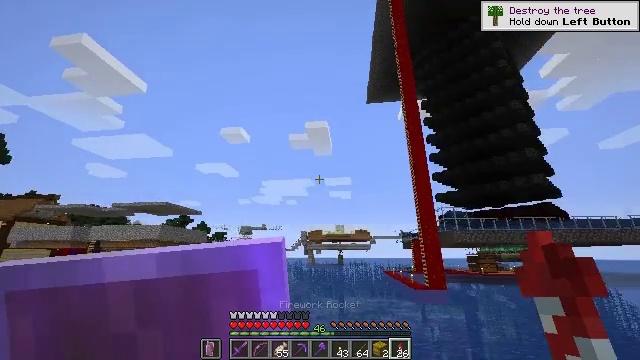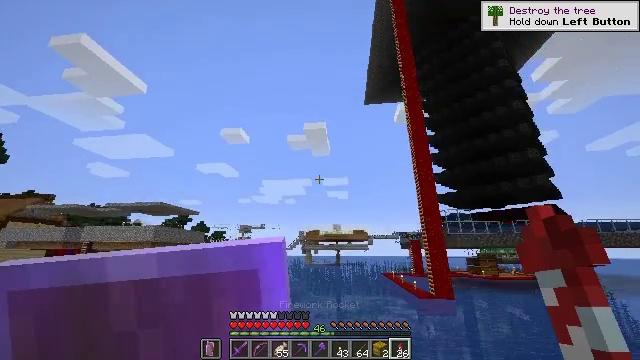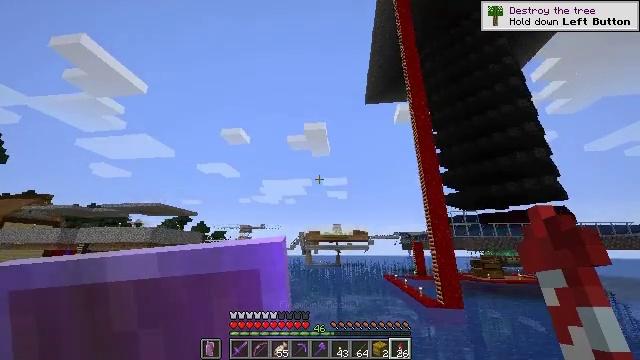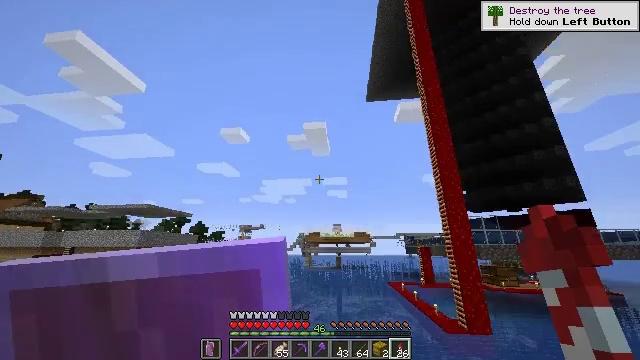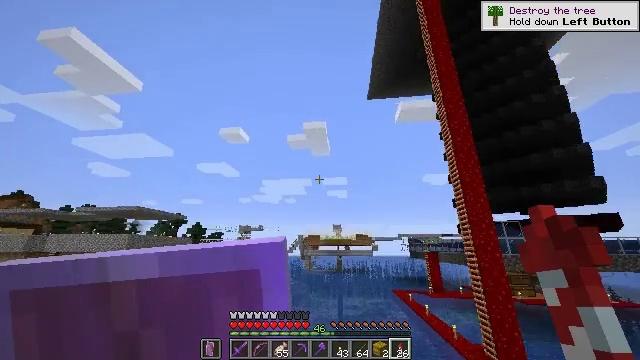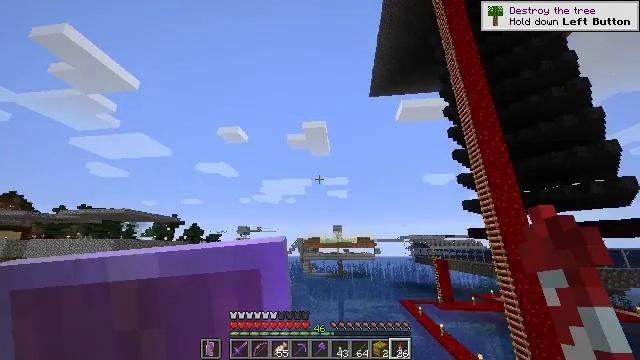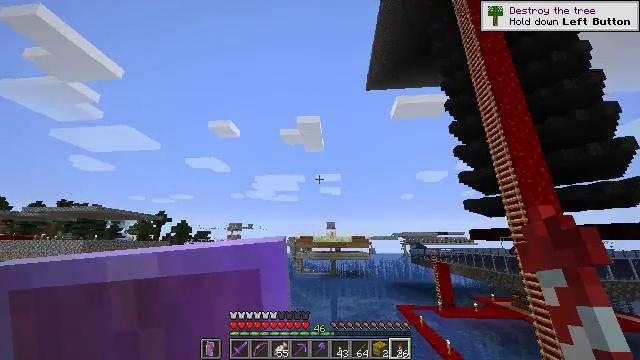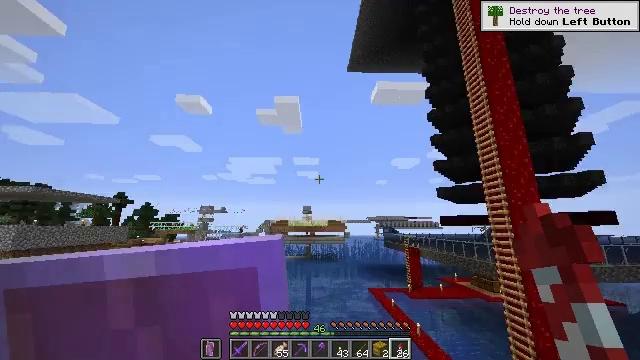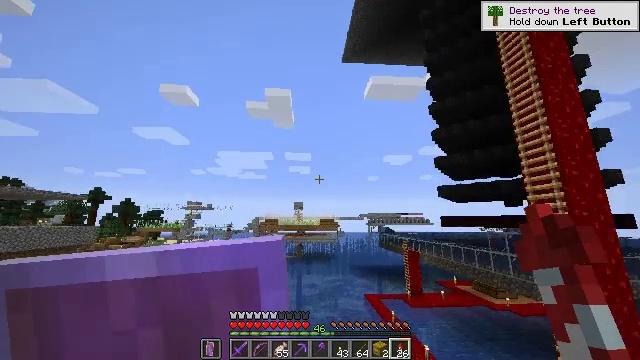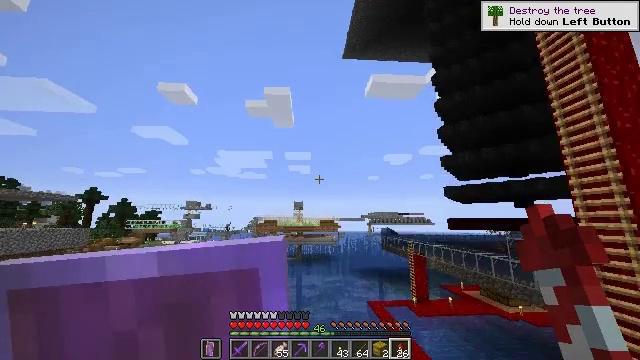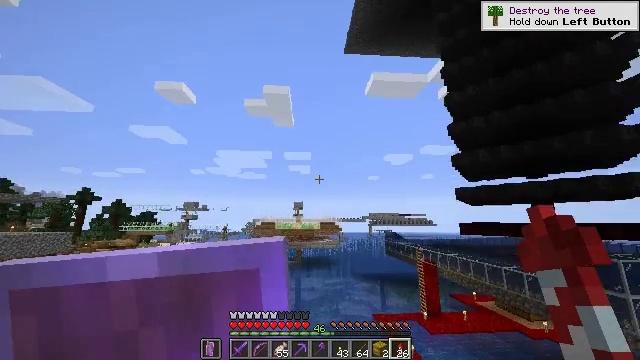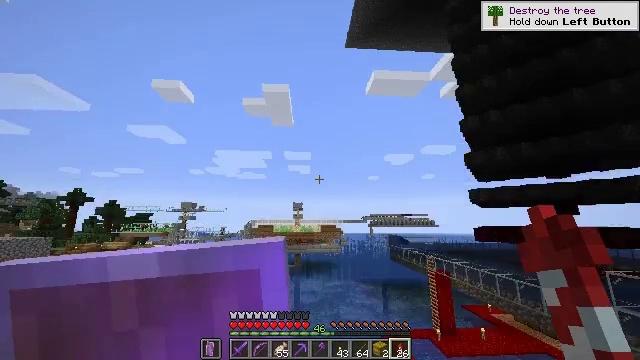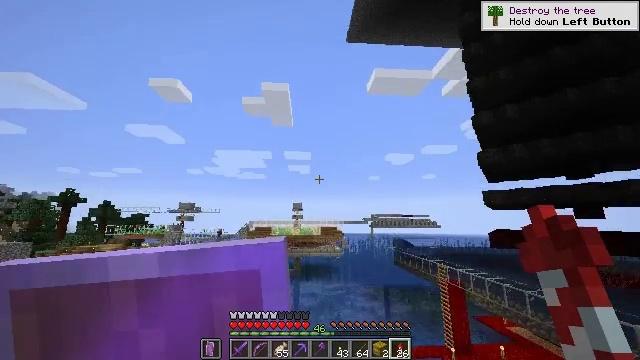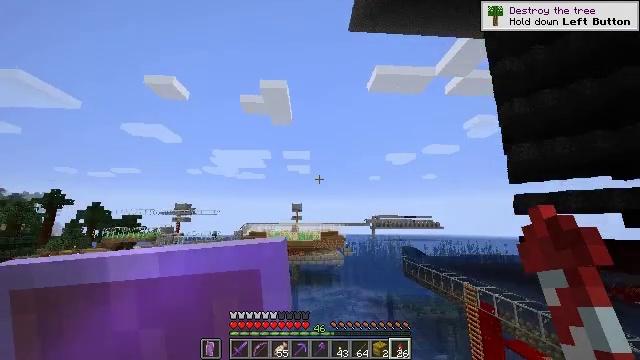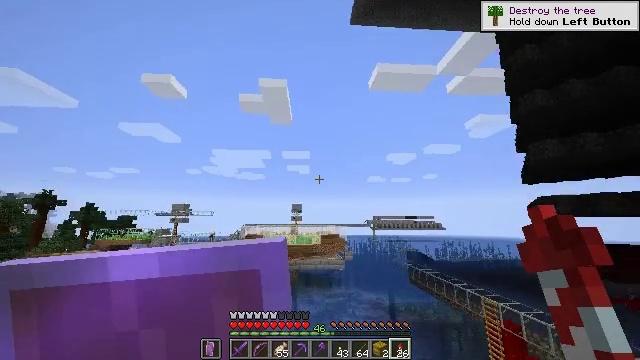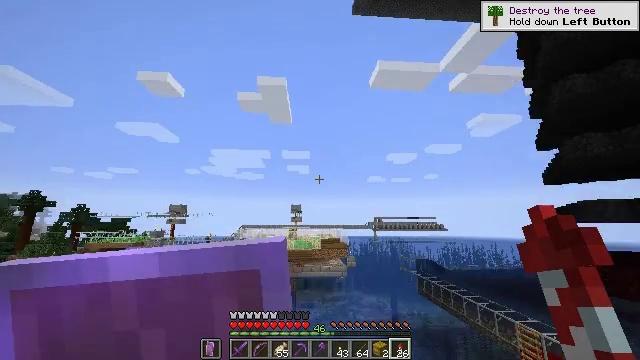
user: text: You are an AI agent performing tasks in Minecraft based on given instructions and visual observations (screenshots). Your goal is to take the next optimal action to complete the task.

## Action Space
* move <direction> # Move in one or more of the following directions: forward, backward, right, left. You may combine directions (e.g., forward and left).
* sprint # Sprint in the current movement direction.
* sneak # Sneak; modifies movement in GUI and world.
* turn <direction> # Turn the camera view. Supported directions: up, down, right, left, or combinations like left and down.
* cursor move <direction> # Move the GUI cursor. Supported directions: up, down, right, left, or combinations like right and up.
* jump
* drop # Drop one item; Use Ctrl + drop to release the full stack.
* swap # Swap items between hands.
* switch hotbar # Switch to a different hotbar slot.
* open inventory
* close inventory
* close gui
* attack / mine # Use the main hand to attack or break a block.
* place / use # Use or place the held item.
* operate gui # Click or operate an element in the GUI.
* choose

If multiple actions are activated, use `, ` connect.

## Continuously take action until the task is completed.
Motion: motion action
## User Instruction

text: Craft an emerald.
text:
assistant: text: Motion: move forward, sprint, jump
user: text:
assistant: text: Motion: move forward, sprint, jump
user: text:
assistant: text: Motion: move forward, sprint, jump
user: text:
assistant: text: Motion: move forward, sprint, jump
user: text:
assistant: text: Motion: move forward, sprint, jump
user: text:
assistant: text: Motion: move forward, sprint, turn right and down, jump
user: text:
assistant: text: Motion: move forward, sprint, turn right and down, jump
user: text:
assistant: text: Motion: move forward, sprint, turn right and down, jump
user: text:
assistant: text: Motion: move forward, sprint, jump
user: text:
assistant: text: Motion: move forward, sprint, jump
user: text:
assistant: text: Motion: move forward, sprint, jump
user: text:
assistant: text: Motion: move forward, sprint, jump
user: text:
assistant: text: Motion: move forward, sprint, jump
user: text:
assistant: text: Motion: move forward, sprint, jump
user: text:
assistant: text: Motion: move forward, sprint, jump
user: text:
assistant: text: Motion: move forward, sprint, jump
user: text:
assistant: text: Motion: move forward, sprint, jump
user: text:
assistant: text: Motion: move forward, sprint, turn right, jump
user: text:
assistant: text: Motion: move forward, sprint, turn right, jump
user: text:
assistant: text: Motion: move forward, sprint, turn right and down, jump
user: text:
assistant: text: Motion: move forward, sprint, jump
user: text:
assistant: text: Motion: move forward, sprint, jump
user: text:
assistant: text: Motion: move forward, sprint, jump
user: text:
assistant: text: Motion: move forward, sprint, jump
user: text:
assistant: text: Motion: move forward, sprint, jump
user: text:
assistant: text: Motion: move forward, sprint, jump
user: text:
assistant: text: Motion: move forward, sprint, jump
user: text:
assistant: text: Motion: move forward, sprint, jump
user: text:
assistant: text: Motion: move forward, sprint, turn down, jump
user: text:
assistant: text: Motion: move forward, sprint, turn down, jump